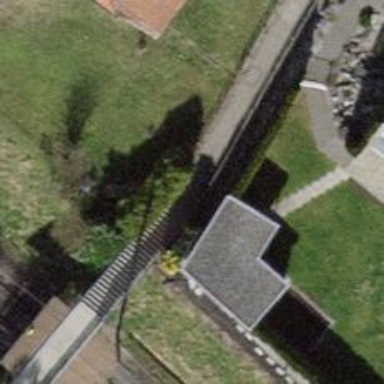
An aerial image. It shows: Concrete bridge with steps.